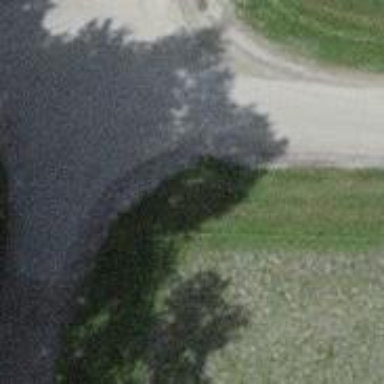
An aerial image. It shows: Pole supporting roof covering pipeline marker.